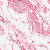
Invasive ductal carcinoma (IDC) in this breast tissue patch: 0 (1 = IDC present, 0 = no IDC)